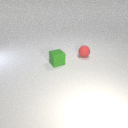
small red rubber sphere behind small green rubber cube